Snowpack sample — Buffalo Mountain, Silverthorne, Colorado, USA (1/25/25, 10:11 AM MST)
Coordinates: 39.6222, -106.1139
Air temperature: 22 °F
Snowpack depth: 110 cm
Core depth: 20 cm
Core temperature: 48.2 °F
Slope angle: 12°, slope face: 102°
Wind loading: high
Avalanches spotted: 0
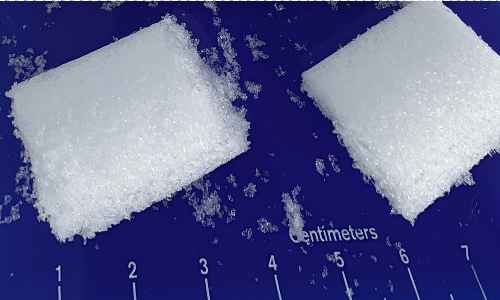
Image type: core
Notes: No avalanches nearby, collected on the outskirts of a fire break 15 meters from the treeline, on way to Buffalo and Red Mountain